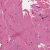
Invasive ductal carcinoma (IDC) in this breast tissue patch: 0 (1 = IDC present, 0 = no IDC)